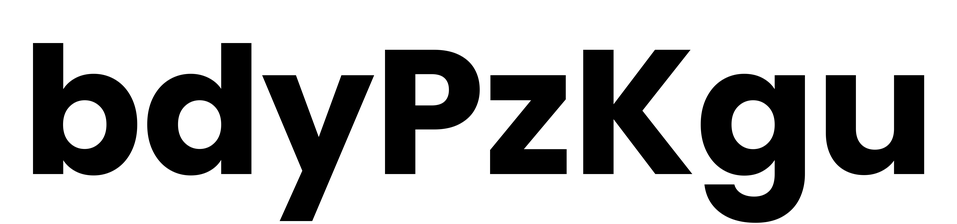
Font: Poppins-Bold